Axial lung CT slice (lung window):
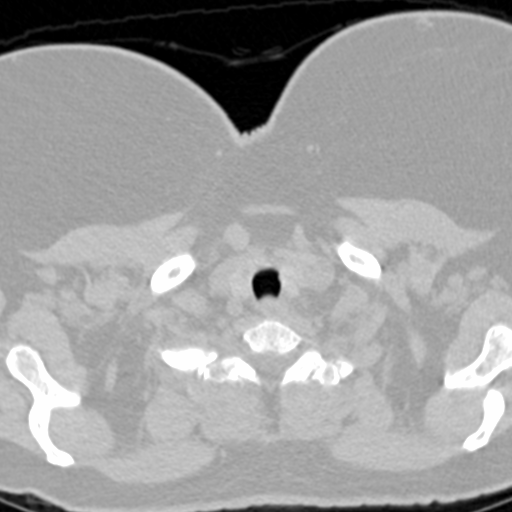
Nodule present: no